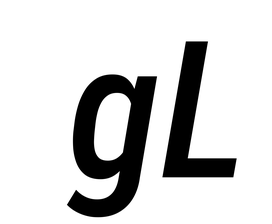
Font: Roboto-Italic_Condensed_Medium_Italic